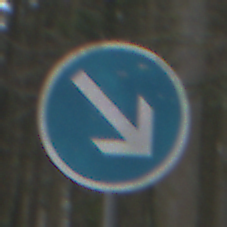
Verkehrszeichen: VorgeschriebeneVorbeifahrtRechts
Umgebung: Outdoor, Nature
Tageszeit: Midday
Wetter: Overcast
Licht: Natural
Jahreszeit: NotSpecified
Kontrast: LowContrast